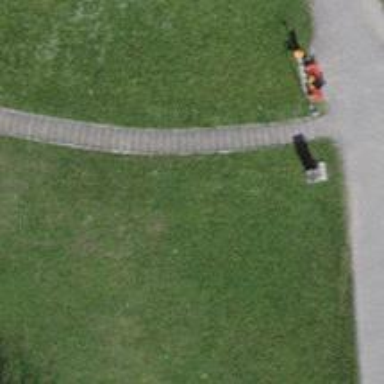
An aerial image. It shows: Set of steps made of paving stones.